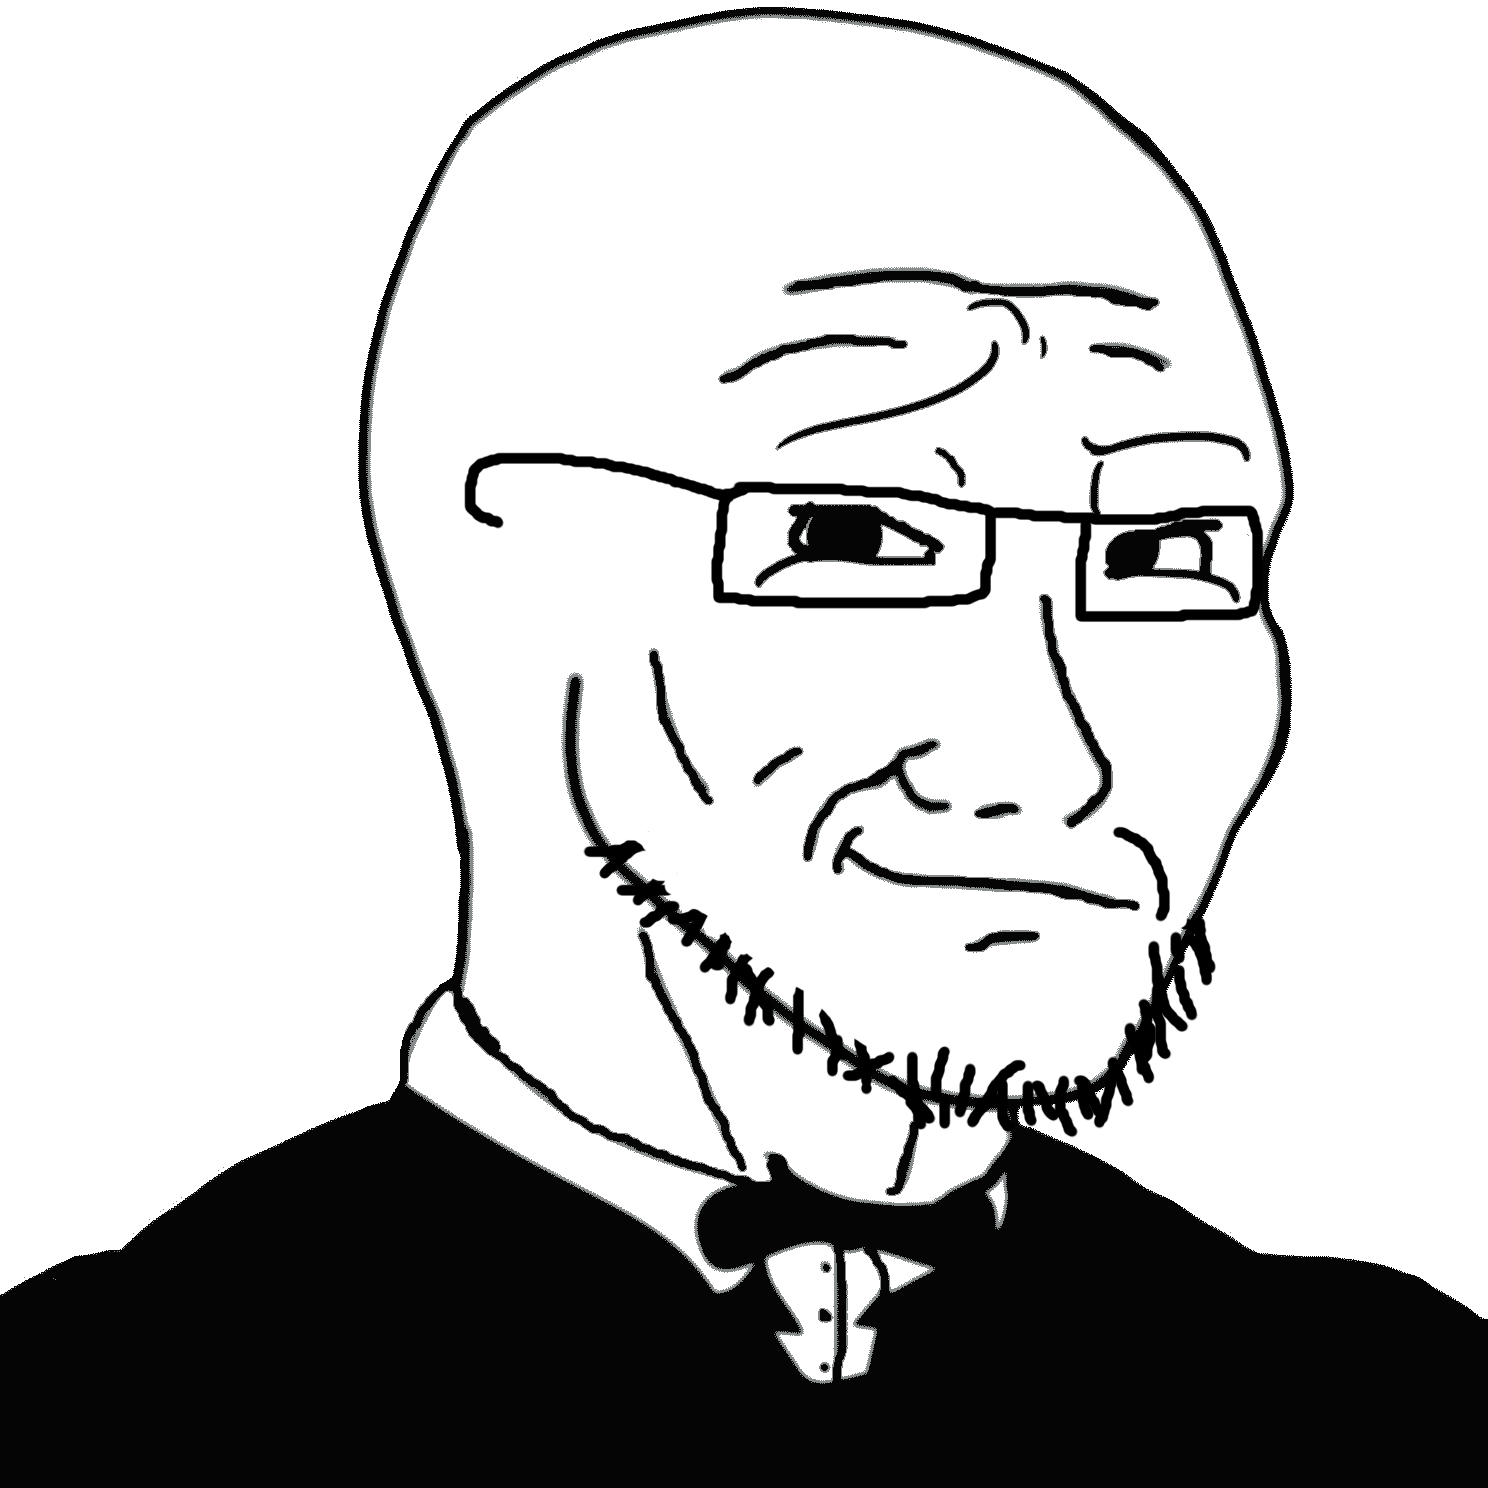
Label: 5_Soyjak